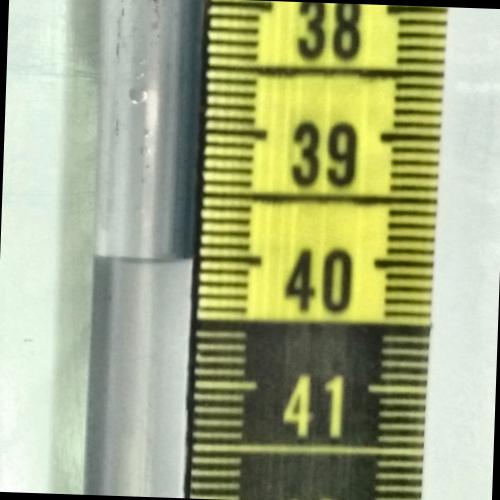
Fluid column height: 40.0 cm